Question: Platform:
Website development on ASP.NET 4.0(Webforms) with C#.
Situation:
My rendered ASP.NET Menu control is horizontal and has three levels of data.
And I have set StaticDisplayLevels="1" so that the menu shows Level1 data horizontally and onmouseover of level1, the menu displays the level2 data and onmouseover of level2, the menu displays level3 data.
Requirement:
To display level2 and level3 data in a single list, with the children of first level2(if any) get displayed below the first level2 data. Then comes second level2 and its children(if any) and so on.
Consider the above image. What i would like to have, is a display like the one on the left. But the ASP.NET Menu control renders it like the image on the right side.
I have searched high and low in the net for a solution. I even tried <URL>. I succeeded in it but it lacks reusability.
What I would like to have is with static level2 (and level3) after dynamic level1 which acts like a megadropdown. I am sure that there should be a way and that I am going the wrong way. Any ideas?
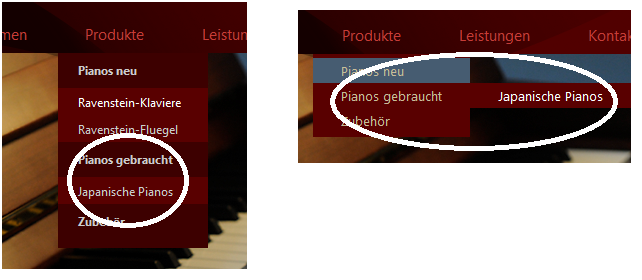
Answer: Couldn't get any simple solutions.
Workaround was this made the hierarchal sitemap into a table with parent id for parent xml and 0 if no parent. Then I programmatically created a asp:Menu at code behind from that data